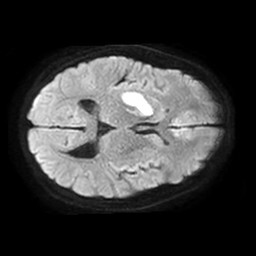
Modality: TRACE
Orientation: axial
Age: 39
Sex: female
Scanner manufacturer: philips
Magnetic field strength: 1.5 T
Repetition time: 3.398 s
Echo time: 0.06922 s